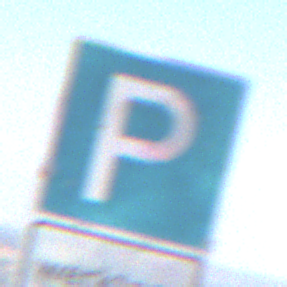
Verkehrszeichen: Parken
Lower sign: ZeitangabenMitBeschraenkungAufWochentage1
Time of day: Midday
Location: Outdoor (Nature)
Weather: PartlyCloudy
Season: NotSpecified
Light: Natural